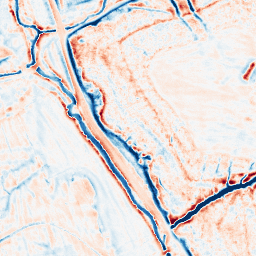
Category: edge_preserving
Decomposition family: bilateral
Decomposition parameters: d: 15
sigma_color: 100
sigma_space: 100
Upsampling method: cubic_catmull_rom
Upsampling parameters: scale: 4
Upsampling scale: 4